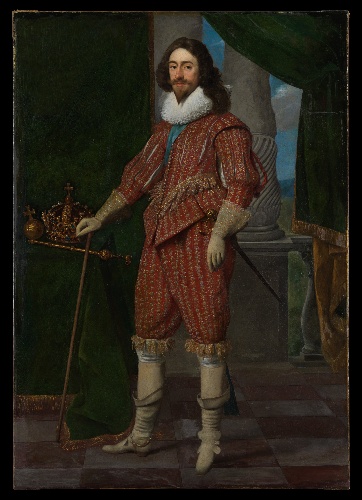
Title: Charles I (1600–1649), King of England
Artist: Daniël Mijtens
Artist bio: Dutch, Delft ca. 1590–1647/48 The Hague
Date: 1629
Object type: Painting
Classification: Paintings
Medium: Oil on canvas
Dimensions: 78 7/8 x 55 3/8 in. (200.3 x 140.7 cm)
Department: European Paintings
Credit line: Gift of George A. Hearn, 1906
Accession year: 1906
Repository: Metropolitan Museum of Art, New York, NY
Tags: Kings|Men|Portraits